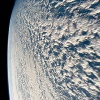
Label: cloud